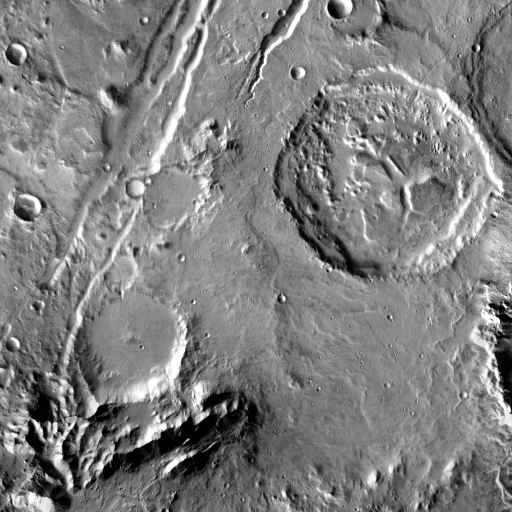
Crater classes present: Background, Other, Buried